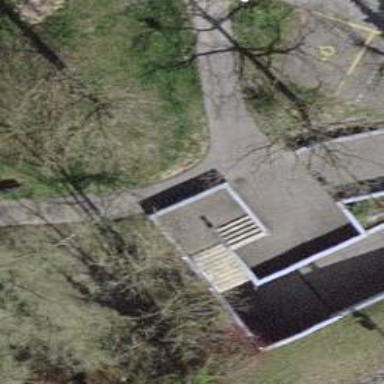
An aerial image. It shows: Set of steps on the road.